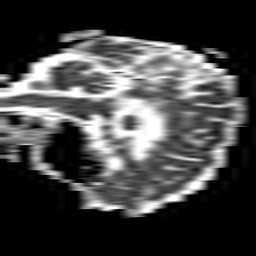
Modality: ADC
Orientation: sagittal
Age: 85
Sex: female
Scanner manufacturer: philips
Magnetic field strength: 1.5 T
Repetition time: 3.269 s
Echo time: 0.06922 s